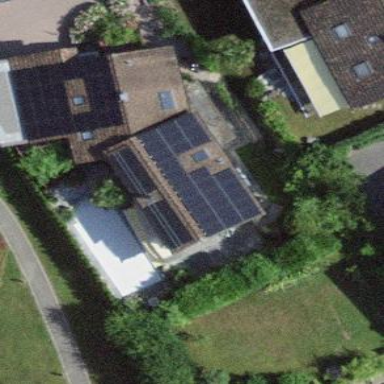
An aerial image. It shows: Solar power generator.